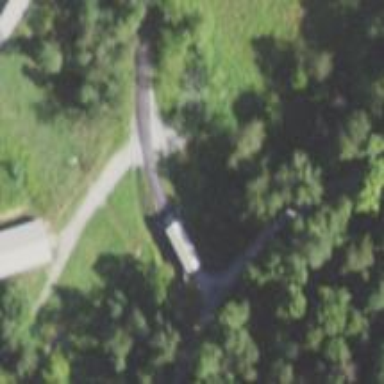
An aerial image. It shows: Covered bridge over unclassified road.